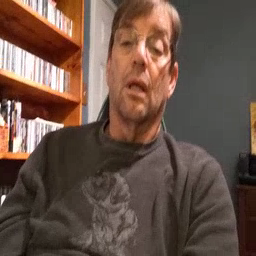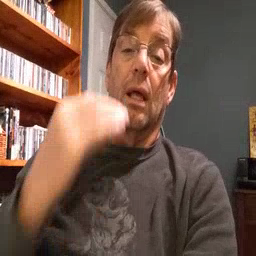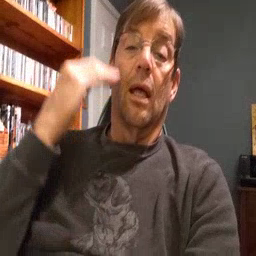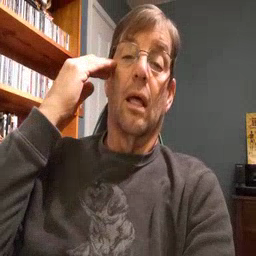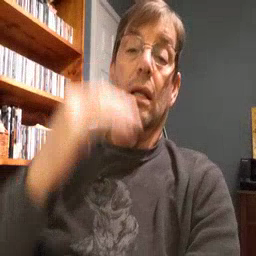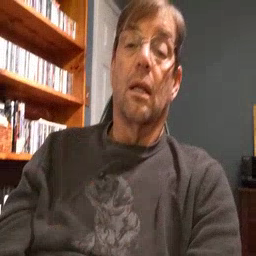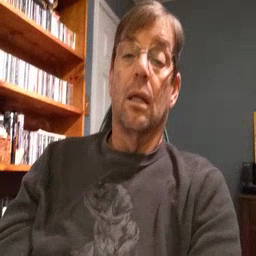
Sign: head